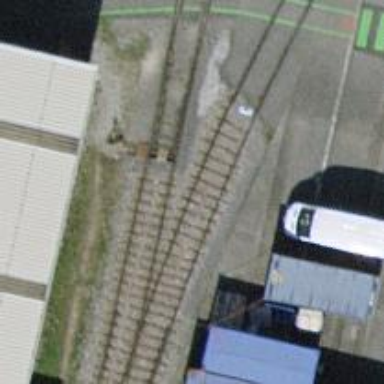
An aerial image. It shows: Railway switch.